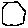
Label: hexagon